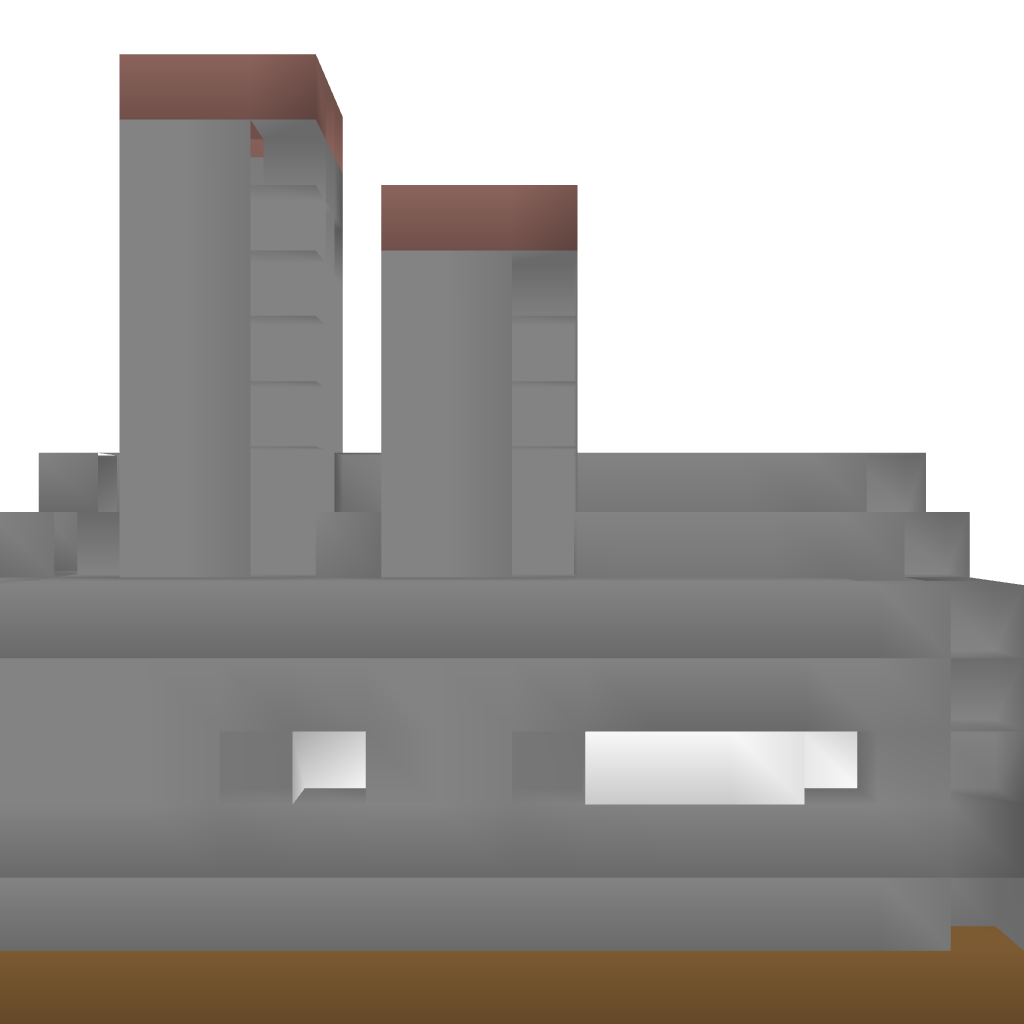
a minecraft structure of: Testificate Co. Ltd. Furnace &amp; Smithy bad low quality